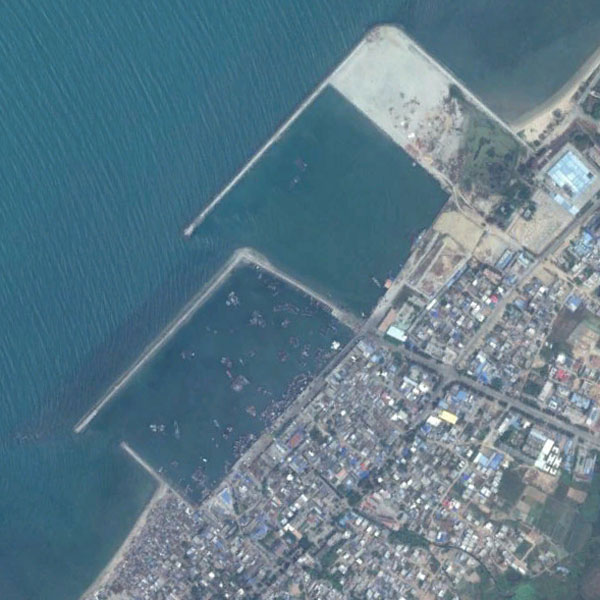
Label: Port